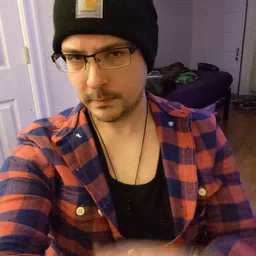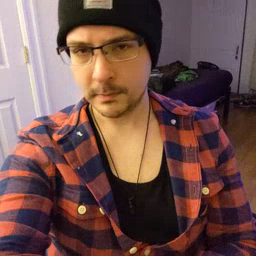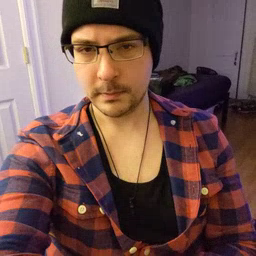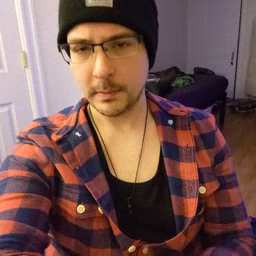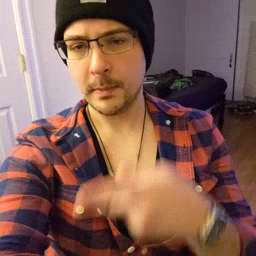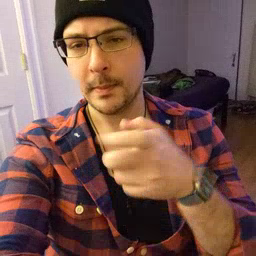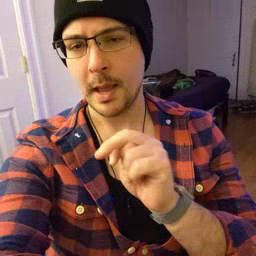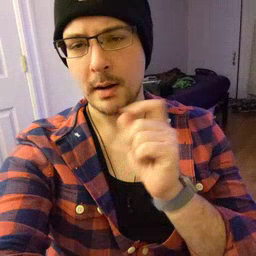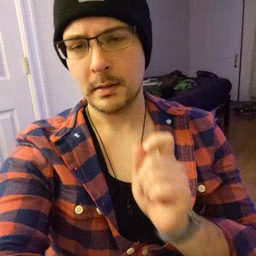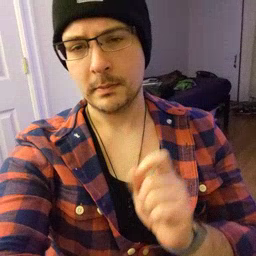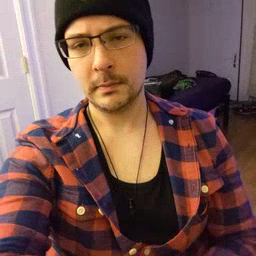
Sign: pen